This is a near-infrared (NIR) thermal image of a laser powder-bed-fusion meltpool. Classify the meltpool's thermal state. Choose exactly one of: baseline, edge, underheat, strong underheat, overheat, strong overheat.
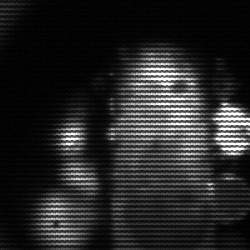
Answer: strong underheat